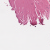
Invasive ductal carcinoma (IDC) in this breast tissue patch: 0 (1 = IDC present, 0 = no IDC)